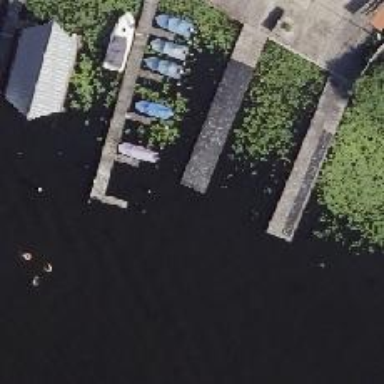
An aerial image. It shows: Man-made pier.